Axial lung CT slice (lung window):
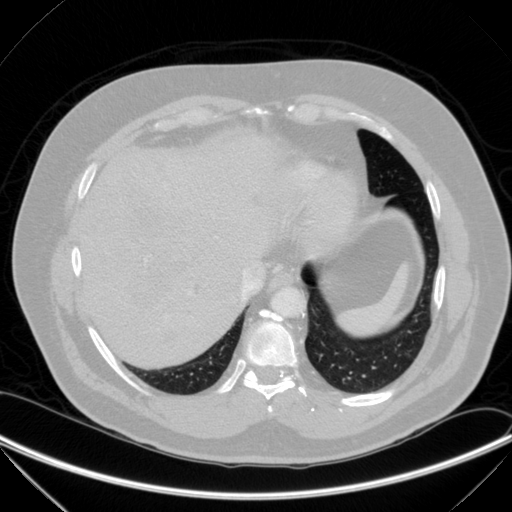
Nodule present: no